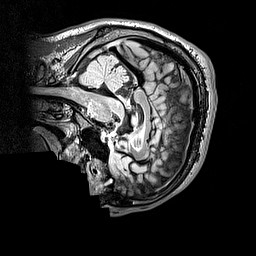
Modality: FLAIR
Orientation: sagittal
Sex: male
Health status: ill
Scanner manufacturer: siemens
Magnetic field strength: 3 T
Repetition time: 5 s
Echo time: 0.388 s